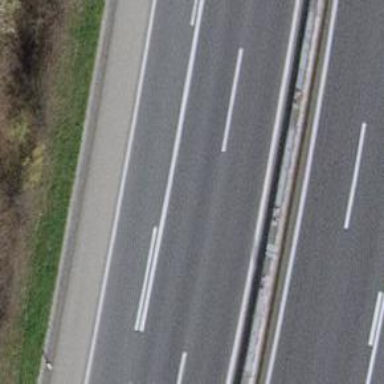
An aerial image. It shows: Motorway link.